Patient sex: F
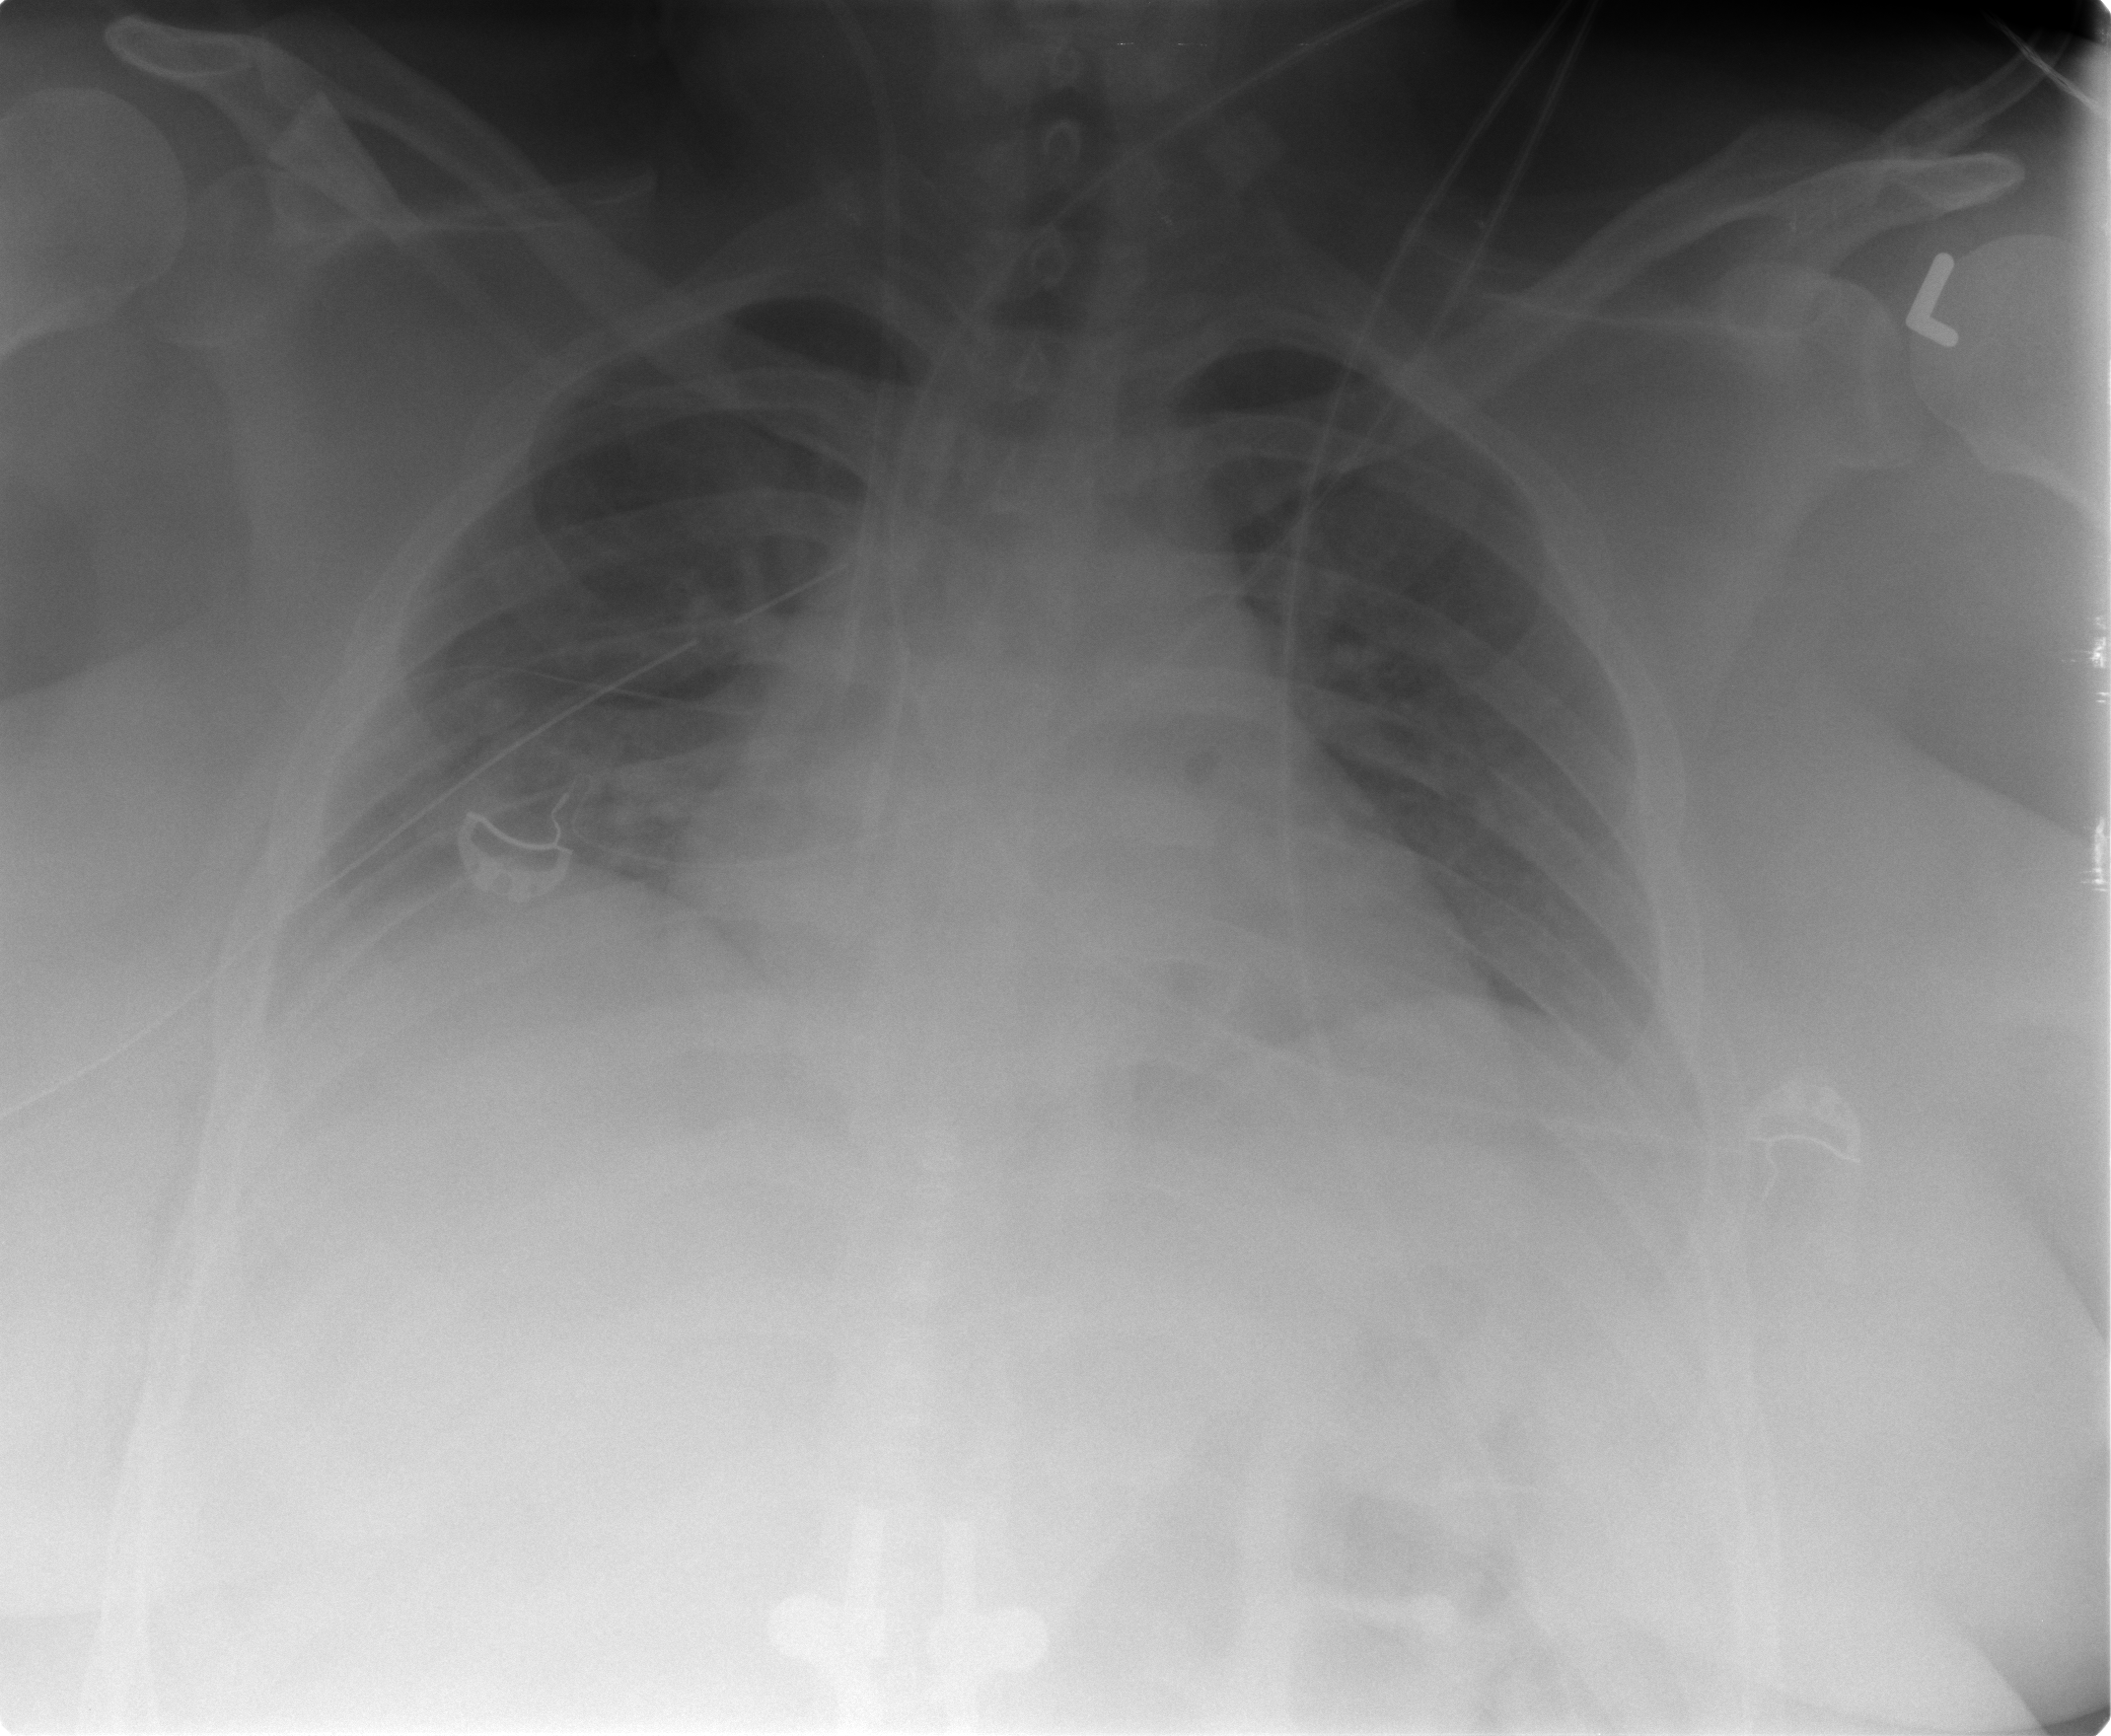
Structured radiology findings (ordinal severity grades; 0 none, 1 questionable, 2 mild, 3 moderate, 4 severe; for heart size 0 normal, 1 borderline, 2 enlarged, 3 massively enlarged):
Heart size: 0
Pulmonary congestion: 1
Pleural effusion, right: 1
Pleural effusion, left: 0
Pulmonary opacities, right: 0
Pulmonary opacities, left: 0
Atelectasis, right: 2
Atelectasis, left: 2